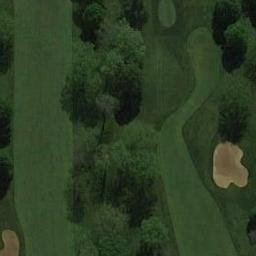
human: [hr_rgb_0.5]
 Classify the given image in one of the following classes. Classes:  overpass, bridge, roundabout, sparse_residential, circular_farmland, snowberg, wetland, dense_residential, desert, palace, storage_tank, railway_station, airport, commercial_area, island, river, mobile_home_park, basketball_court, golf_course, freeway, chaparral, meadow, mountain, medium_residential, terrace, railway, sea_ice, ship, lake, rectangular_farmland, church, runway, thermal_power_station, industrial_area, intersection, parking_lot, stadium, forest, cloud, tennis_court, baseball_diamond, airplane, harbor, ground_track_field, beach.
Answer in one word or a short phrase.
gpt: golf_course